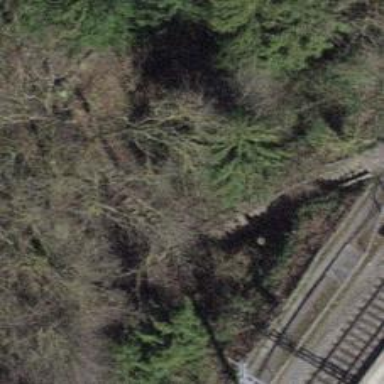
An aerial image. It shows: Gravel path with steps.